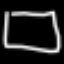
Label: square